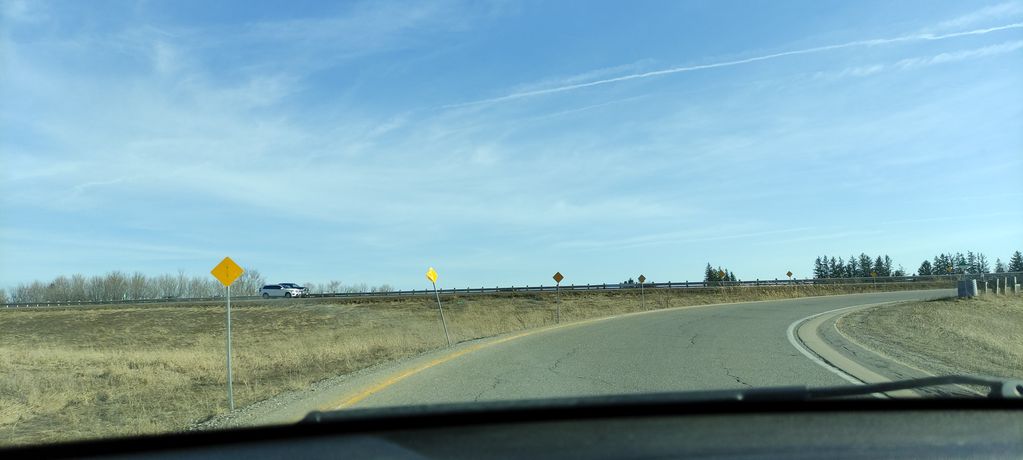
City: kitchener-waterloo